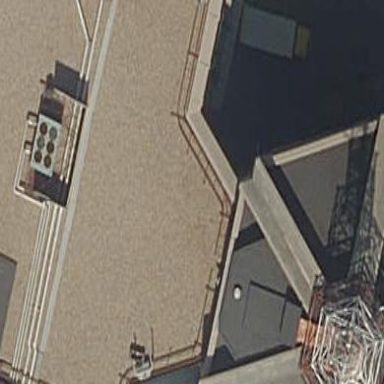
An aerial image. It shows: Part of building.